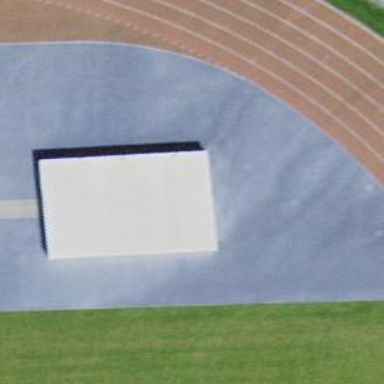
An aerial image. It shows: Shed building.